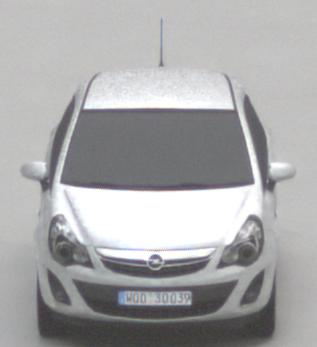
Make: Opel
Model: Corsa 1.2
Detailed model: Corsa (D)
Model produced from: 2011/01
Model produced until: 2014/08
Doors: 3
Color: white
Road condition: dry road
Daytime: sunrise or sunset
Contrast: medium contrast